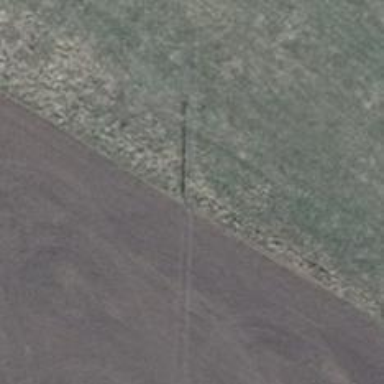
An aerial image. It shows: Power pole.